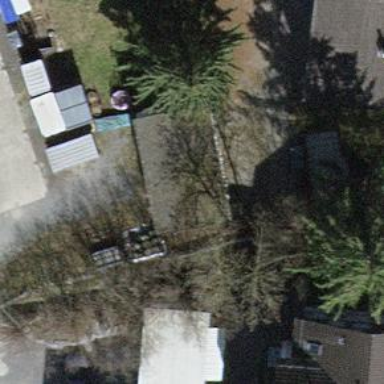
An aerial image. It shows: Garage building.